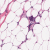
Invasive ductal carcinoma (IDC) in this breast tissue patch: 1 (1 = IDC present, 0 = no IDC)